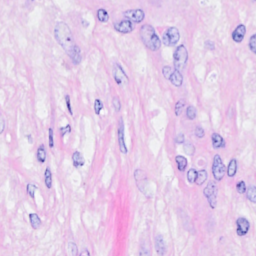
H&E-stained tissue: Breast